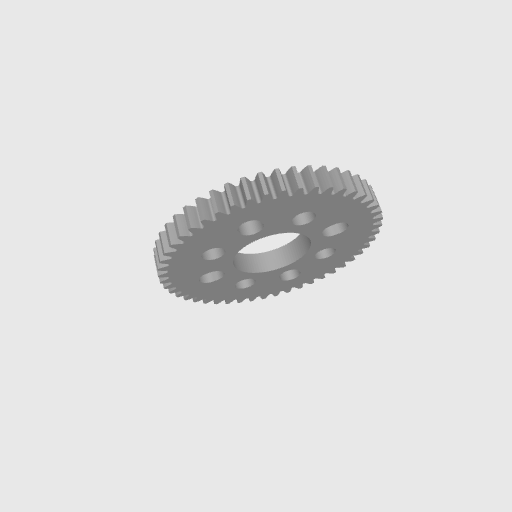
Part: HubMountAcetalGear48T